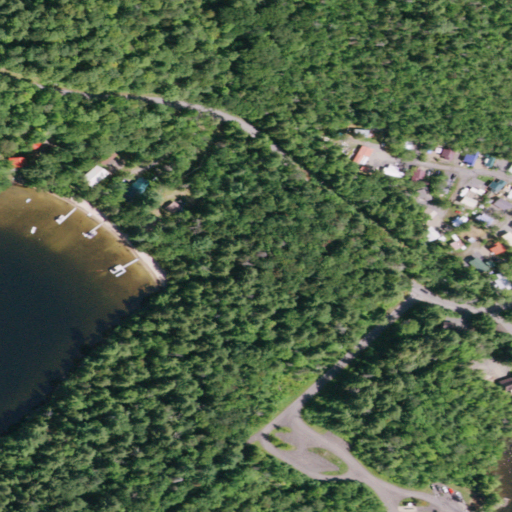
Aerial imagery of beach in New York named Moffit Beach containing woody wetlands, deciduous forest, evergreen forest, open development, open water, low intensity development, mixed forest, herbaceous wetlands, medium intensity development, pasture, grassland, and high intensity development